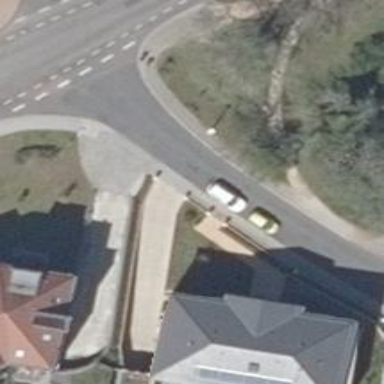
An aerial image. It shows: Residential road with asphalt surface.